Question: Yesterday I installed . Created some repository () and tried to import my project into it. But when I looked at repository folder structure it was like this:

In examples I saw import command is shown without pointing trunk subfolder in the repository URL. Later I tried to make a checkout but there was no folder and there was the same folder structure as in my repository.
What do I do wrong?
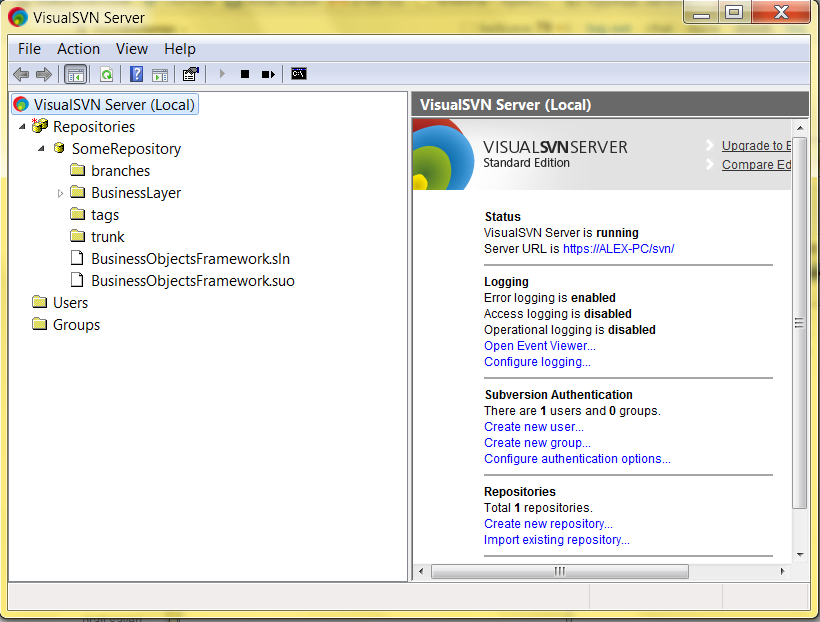
Answer: Probably you have imported your project using URL: <URL>.
As also I noticed that you have BusinessObjectsFramework.suo file in your repository. Files with .suo extension are specific Visual Studio working files and they shouldn't be imported to the repository. I recommend you to use VisualSVN(plug-in) for Visual Studio. It simplify your version control working process with Subversion. VisualSVN has "Add Solution to Subversion" function that adds your solution to the repository. If you will use this function, you need to point right URL as well (as described above).